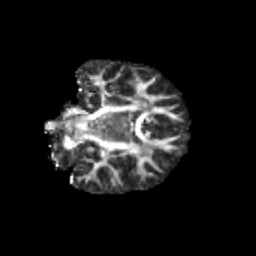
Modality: FA
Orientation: coronal
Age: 10
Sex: female
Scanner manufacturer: siemens
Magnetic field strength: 3 T
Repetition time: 3.8 s
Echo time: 0.07 s